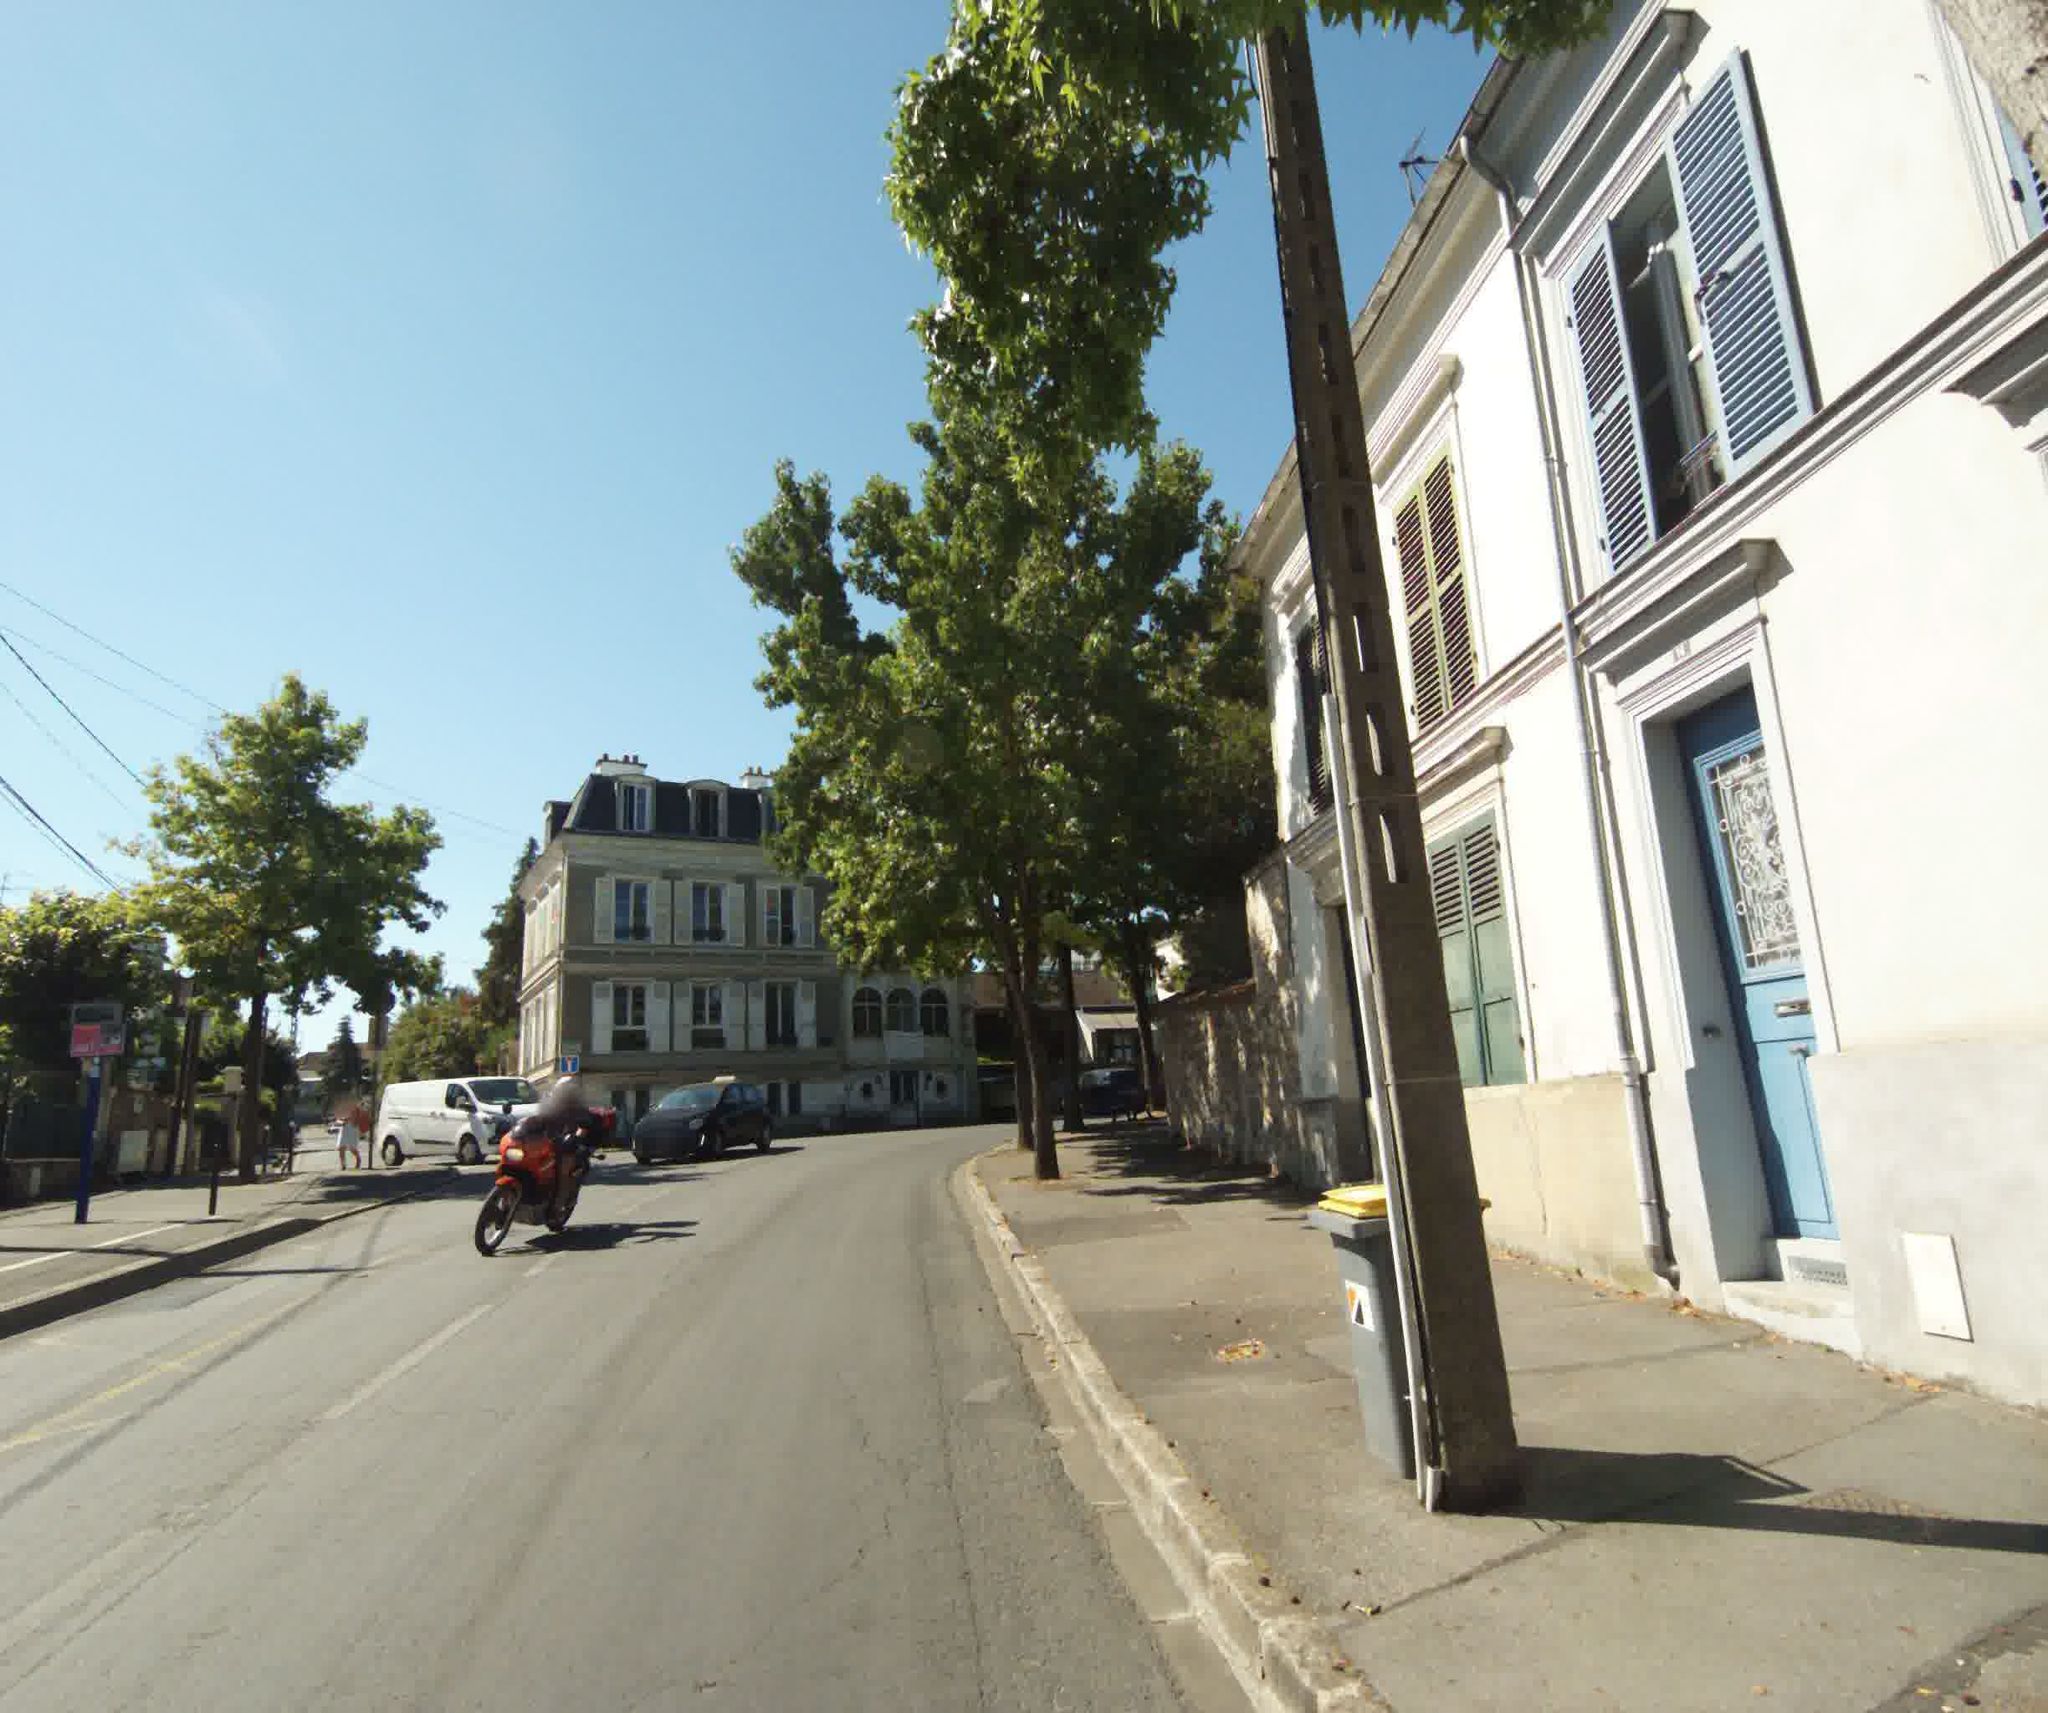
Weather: clear
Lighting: day
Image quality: good
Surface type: cycling surface
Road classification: tertiary
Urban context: urban centre
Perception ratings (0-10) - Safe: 5.64, Lively: 9.48, Beautiful: 2.8, Boring: 4.82, Depressing: 1.87, Wealthy: 6.25